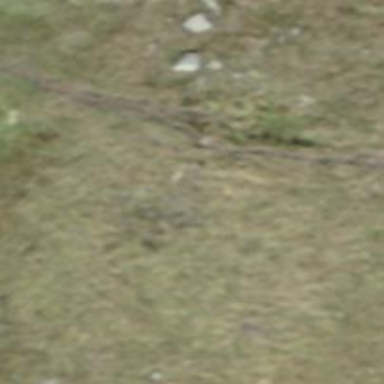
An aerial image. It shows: Path.